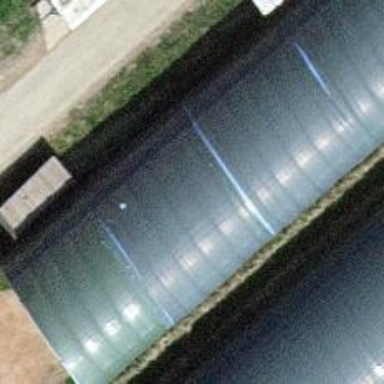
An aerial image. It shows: Greenhouse.